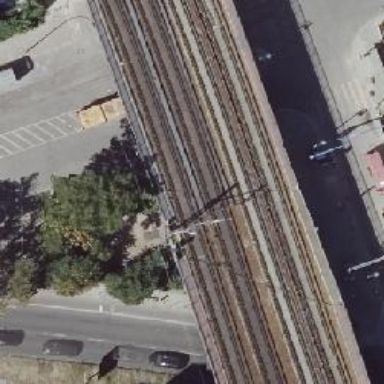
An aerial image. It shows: Viaduct bridge for electrified railway with contact line. The railway uses ballastless track system.